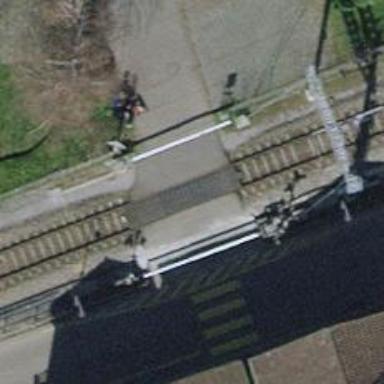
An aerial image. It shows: Railway crossing with lights and full barriers.